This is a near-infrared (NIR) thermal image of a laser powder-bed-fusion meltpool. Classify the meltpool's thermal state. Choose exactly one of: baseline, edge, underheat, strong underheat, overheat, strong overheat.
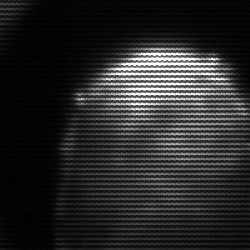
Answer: edge